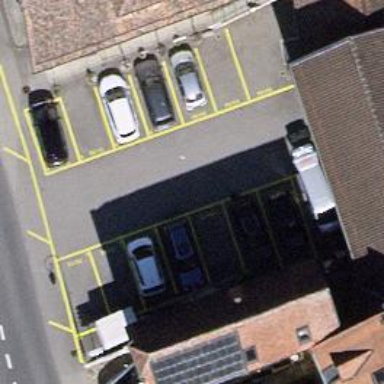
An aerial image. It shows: Parking area with asphalt surface.